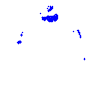
Particle: kaon